Field crop: maize
Growth stage: 2
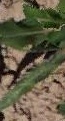
Species: maize